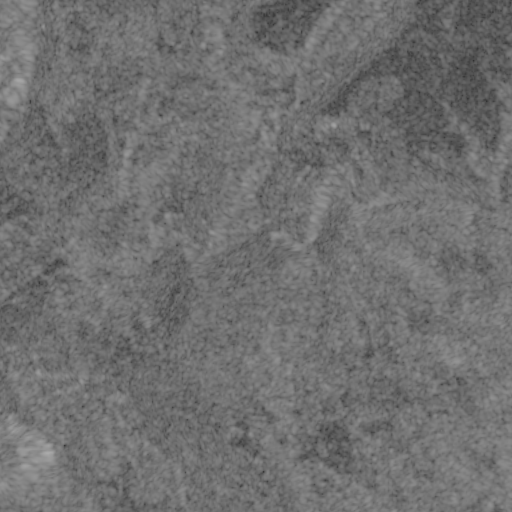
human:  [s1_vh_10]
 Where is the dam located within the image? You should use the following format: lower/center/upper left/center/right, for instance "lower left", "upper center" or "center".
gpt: The dam is located in the center left of the image.
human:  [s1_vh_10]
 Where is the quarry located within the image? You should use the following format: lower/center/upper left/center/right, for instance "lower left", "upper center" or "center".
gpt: The quarry is located in the upper left of the image.
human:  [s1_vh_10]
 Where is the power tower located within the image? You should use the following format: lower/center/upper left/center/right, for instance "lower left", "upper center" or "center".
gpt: There is no power tower in the image.

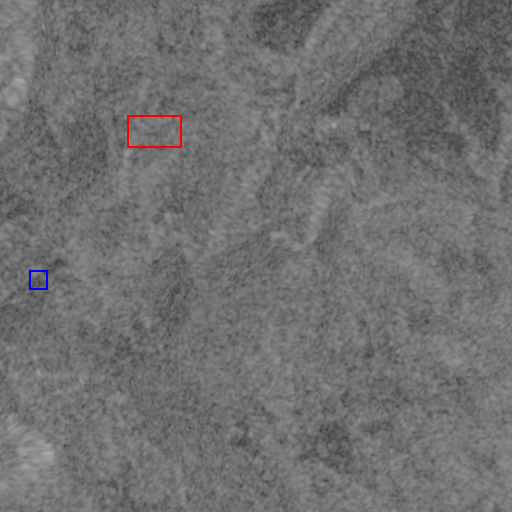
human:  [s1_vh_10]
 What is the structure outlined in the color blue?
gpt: The structure outlined in blue is a dam.
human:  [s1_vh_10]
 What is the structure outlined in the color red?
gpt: The structure outlined in red is a quarry.
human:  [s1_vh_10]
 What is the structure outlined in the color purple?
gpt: There is no purple outline.